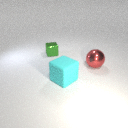
large red metal sphere to the right of large cyan rubber cube